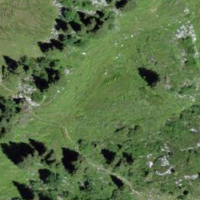
EUNIS habitat code: 23
Species observed at this site:
Silene dioica
Lotus corniculatus